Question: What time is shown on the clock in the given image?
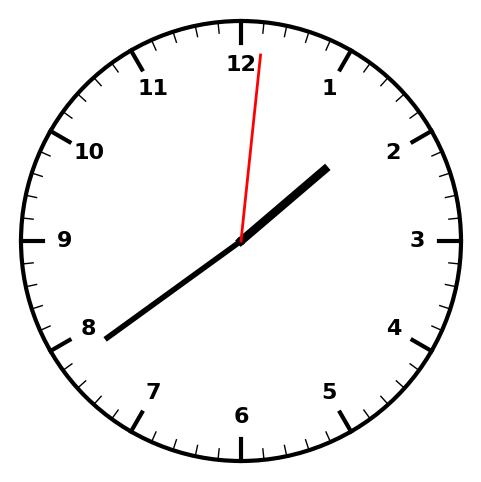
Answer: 01:39:01